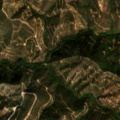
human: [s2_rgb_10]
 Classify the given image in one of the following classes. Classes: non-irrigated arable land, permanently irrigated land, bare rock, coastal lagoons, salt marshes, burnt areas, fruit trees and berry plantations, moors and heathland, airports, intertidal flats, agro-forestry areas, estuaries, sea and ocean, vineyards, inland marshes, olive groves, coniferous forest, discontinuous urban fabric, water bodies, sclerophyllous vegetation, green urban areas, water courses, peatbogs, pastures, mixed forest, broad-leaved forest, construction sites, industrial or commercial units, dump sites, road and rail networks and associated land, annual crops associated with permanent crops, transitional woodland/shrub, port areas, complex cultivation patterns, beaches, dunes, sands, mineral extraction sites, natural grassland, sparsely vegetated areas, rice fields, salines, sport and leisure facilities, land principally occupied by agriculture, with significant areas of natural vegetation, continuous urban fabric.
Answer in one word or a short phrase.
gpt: broad-leaved forest, sclerophyllous vegetation, transitional woodland/shrub